Brain MRI, t1w sequence, axial 2D slice.
Patient: age 37, sex F, weight 95 kg, height 1.95 m
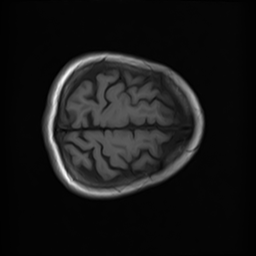